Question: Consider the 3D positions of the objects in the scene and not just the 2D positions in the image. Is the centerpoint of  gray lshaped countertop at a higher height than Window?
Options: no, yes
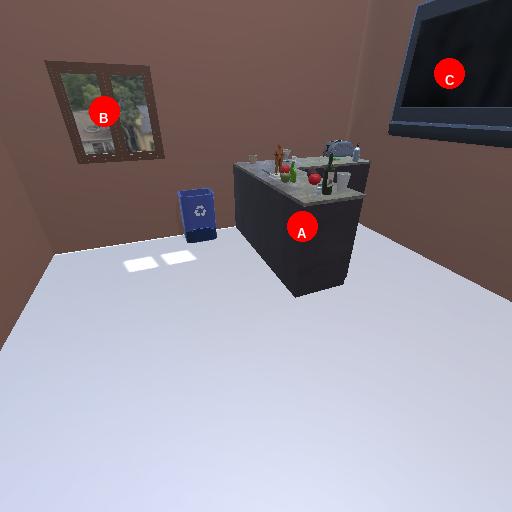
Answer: no